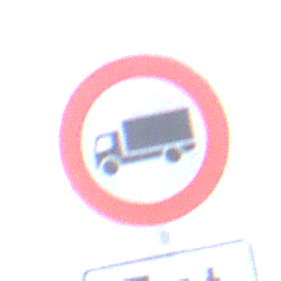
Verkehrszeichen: VerbotFuerKraftfahrzeugeUeberDreiKommaFuenfTonnen
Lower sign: SonstigeBeschraenkungen4
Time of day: Midday
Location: Outdoor (Nature)
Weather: PartlyCloudy
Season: NotSpecified
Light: Natural